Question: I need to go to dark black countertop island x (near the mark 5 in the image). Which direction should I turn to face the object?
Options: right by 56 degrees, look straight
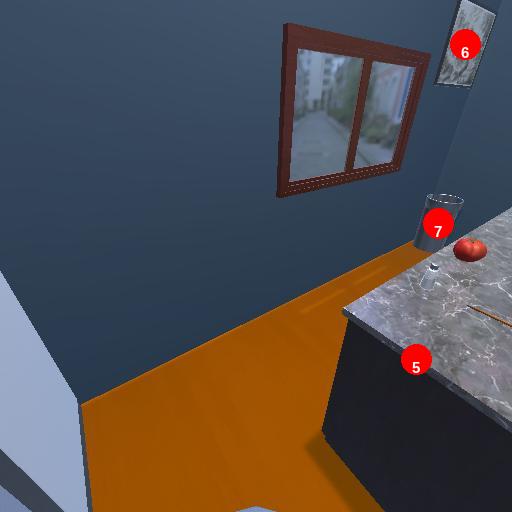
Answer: right by 56 degrees